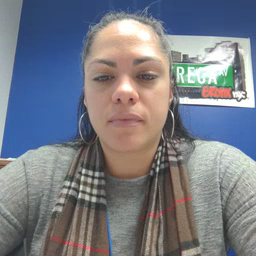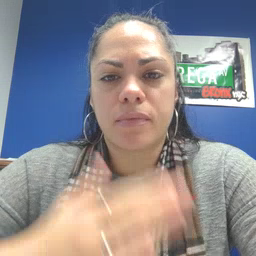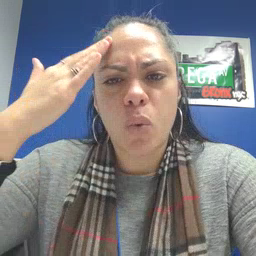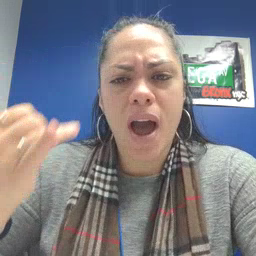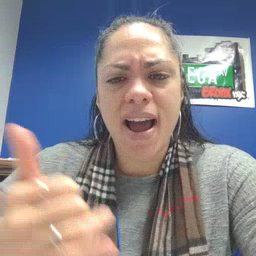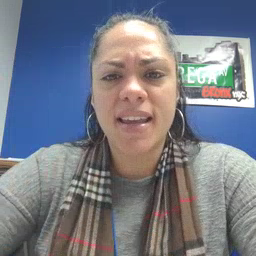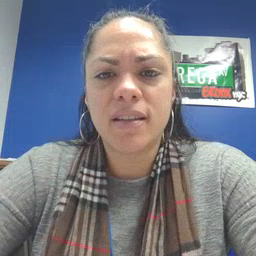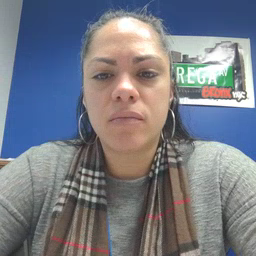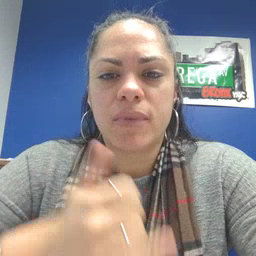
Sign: why